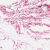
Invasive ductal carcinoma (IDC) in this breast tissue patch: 0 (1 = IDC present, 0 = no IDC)